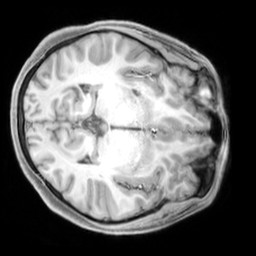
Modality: T1w
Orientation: axial
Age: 22
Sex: female
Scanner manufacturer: siemens
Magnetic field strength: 3 T
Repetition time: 2.3 s
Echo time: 0.00226 s